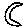
Label: moon